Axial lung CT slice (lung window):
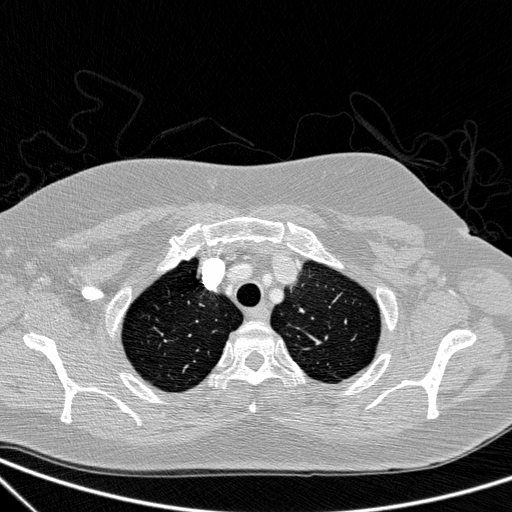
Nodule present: no